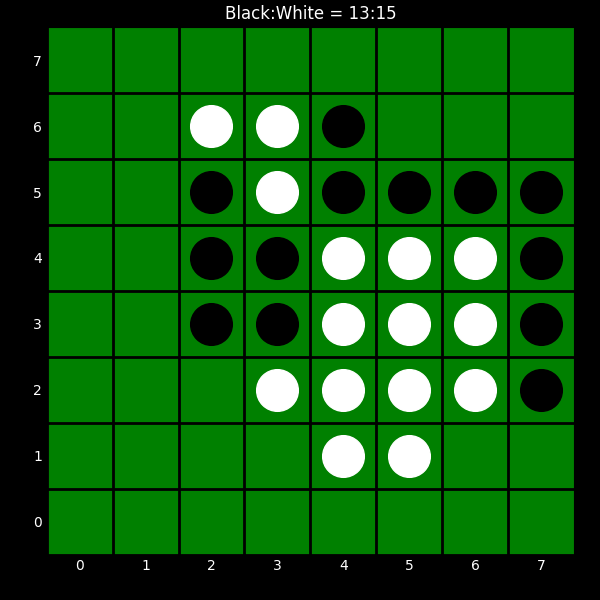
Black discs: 13
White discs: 15